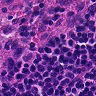
Metastatic tissue present: no